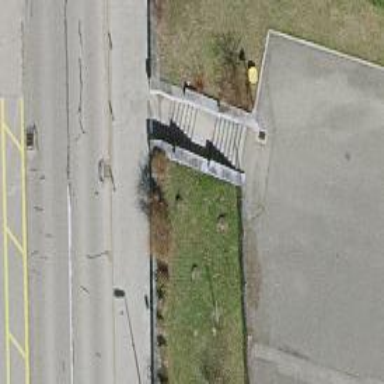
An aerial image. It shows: Road with steps.